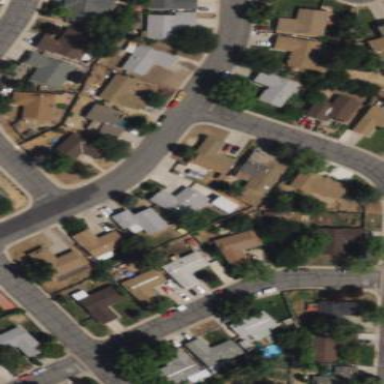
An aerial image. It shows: This residential area consists of single-family homes.